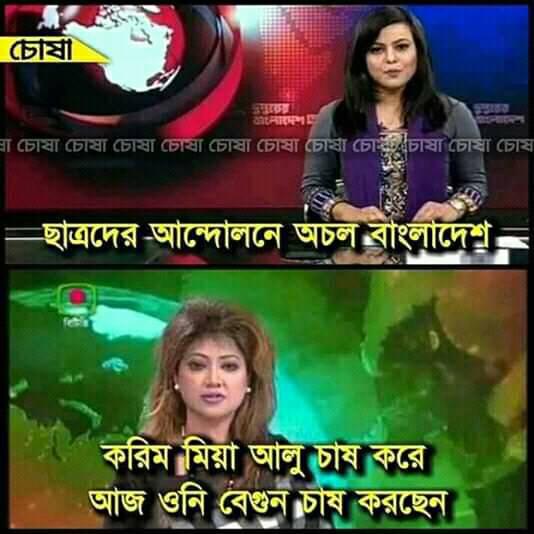
Caption:  ছাত্রদের আন্দোলনে অচল বাংলাদেশ    করিম মিয়া আলু চাষ করে আজ ওনি বেগুন চাষ করছেন
Label: non-hate